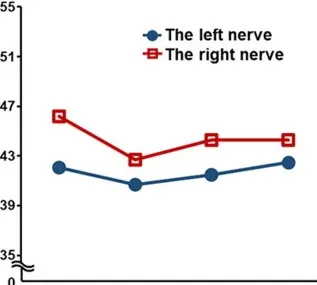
Nerve conduction study changes. SNCV. In sural nerves improved during OCS, IVIG, and Mepo. Therapy. Closed circle: left nerve; open square: right nerve. . CMAP: compound motor action potential; MNCV: motor nerve conduction velocity; SNAP: sensory nerve action potential; SNCV: sensory nerve conduction velocity; OCS: oral corticosteroid; IVIG: intravenous immunoglobulin; Mepo. : mepolizumab.
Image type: pathology (immunostaining)